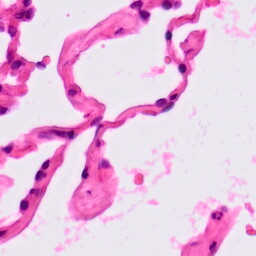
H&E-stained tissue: Lung